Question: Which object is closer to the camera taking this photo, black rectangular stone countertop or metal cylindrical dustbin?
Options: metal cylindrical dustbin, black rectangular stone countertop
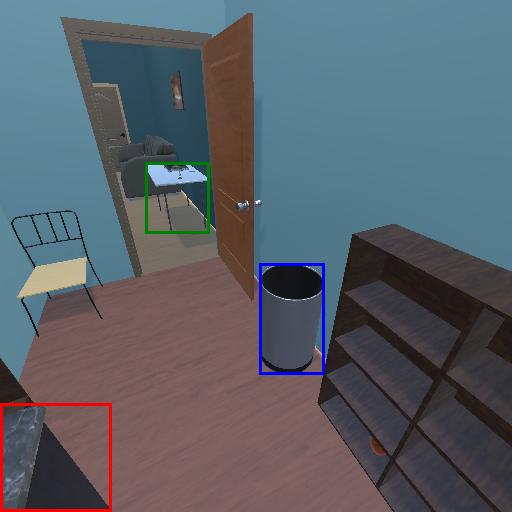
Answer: metal cylindrical dustbin